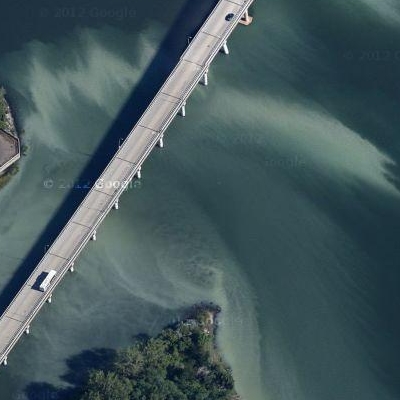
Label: RiverLake